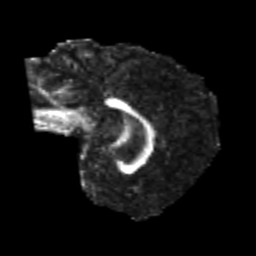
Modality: FA
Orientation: sagittal
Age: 21
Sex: male
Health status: healthy
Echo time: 0.074 s